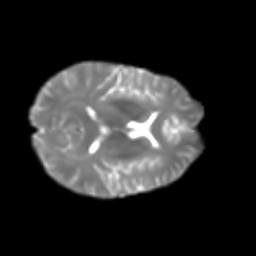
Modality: T2w
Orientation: axial
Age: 29
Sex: male
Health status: healthy